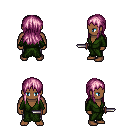
a pixel art fantasy rpg character, male body template, human, dark skin, green robe, metal pants, pink unkempt hairstyle, dagger, four views (front, back, left, right), 2x2 character sprite sheet, small pixel art, hard edges, no anti-aliasing